Aerial crown-view tile of a tropical tree (Barro Colorado Island, Panama), acquired 20240611:
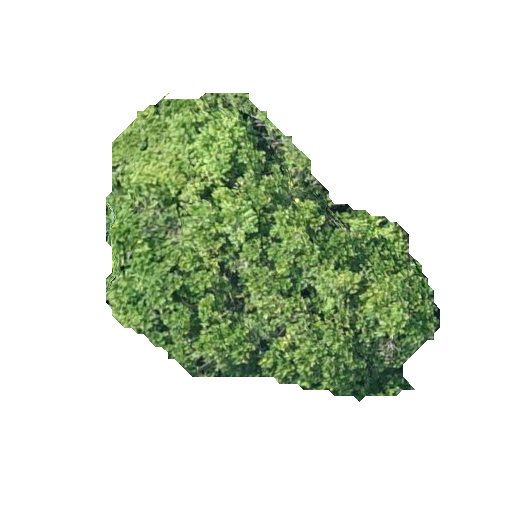
Species: Anacardium excelsum
GBIF accepted scientific name: Anacardium excelsum
Crown area: 109.579 m²